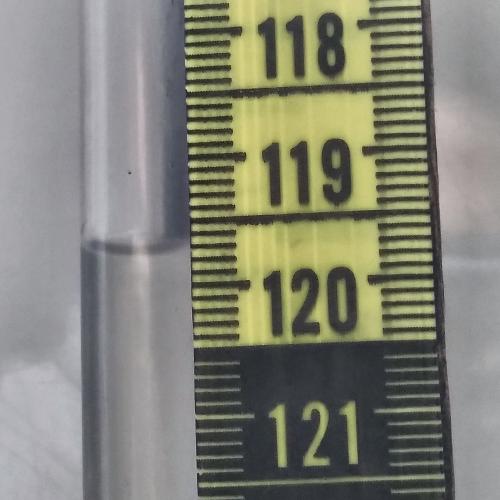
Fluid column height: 119.7 cm